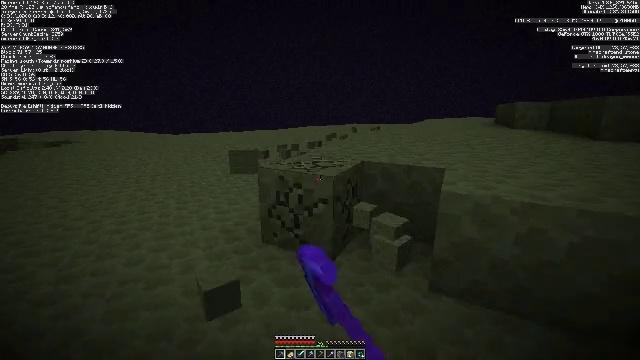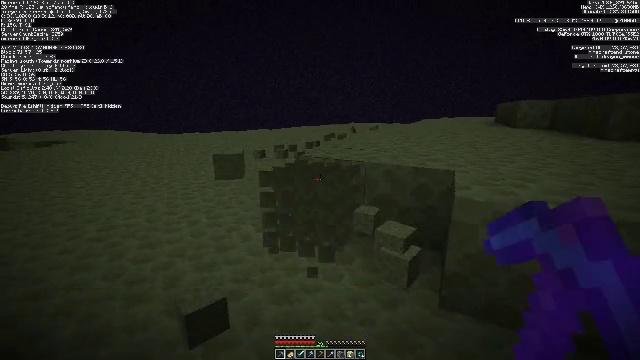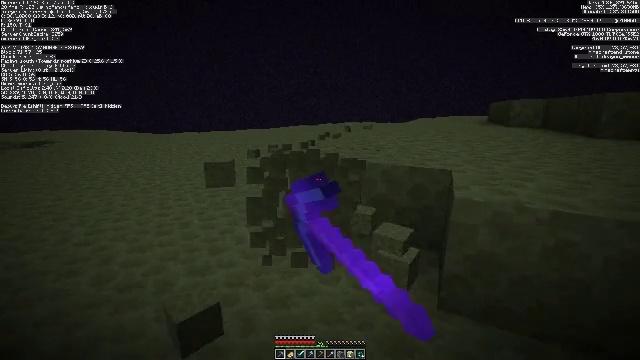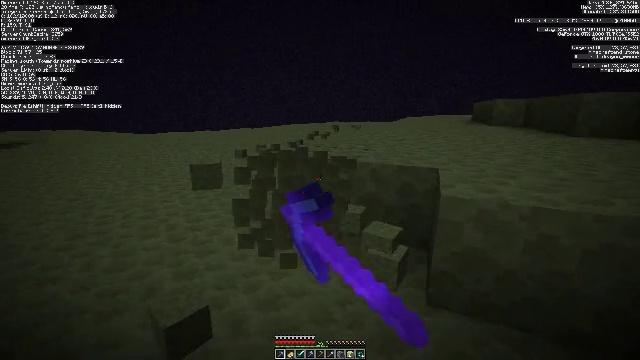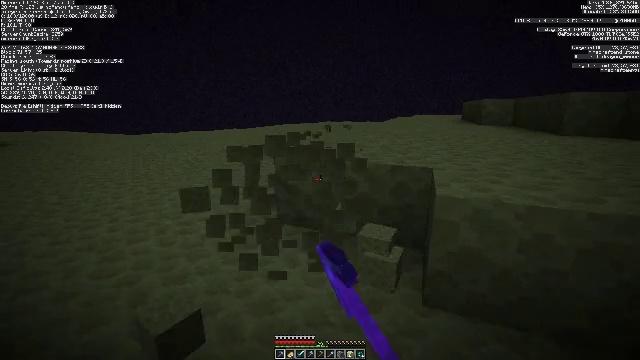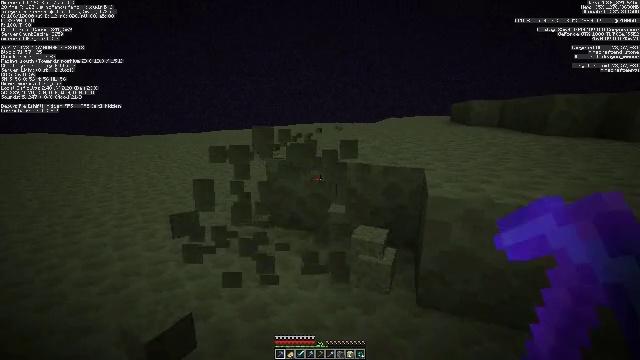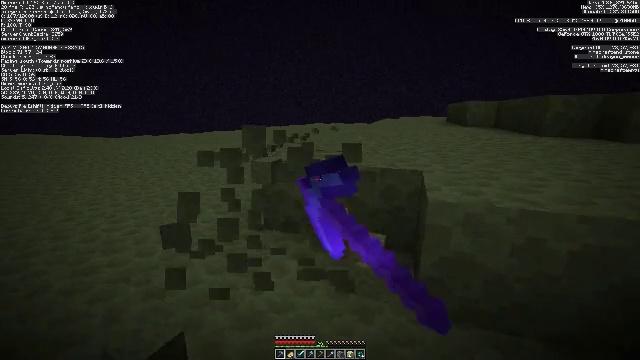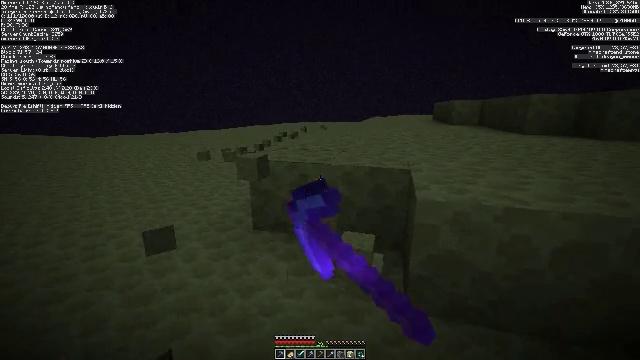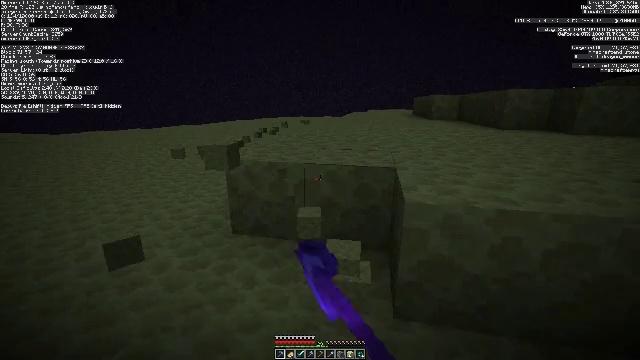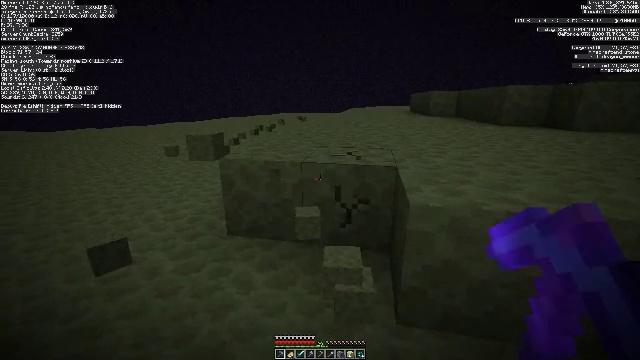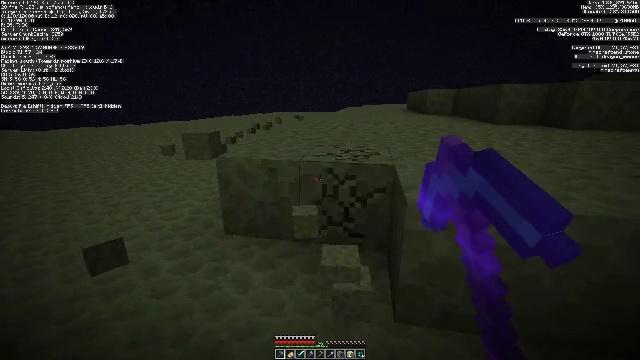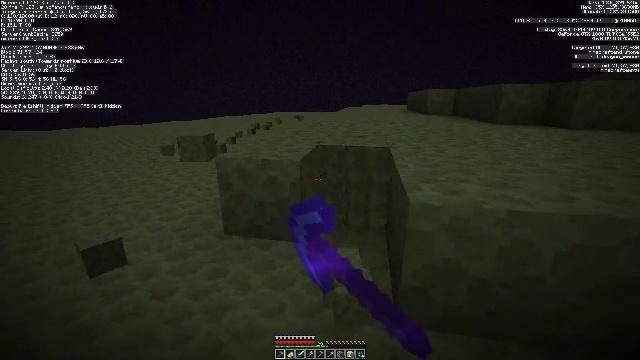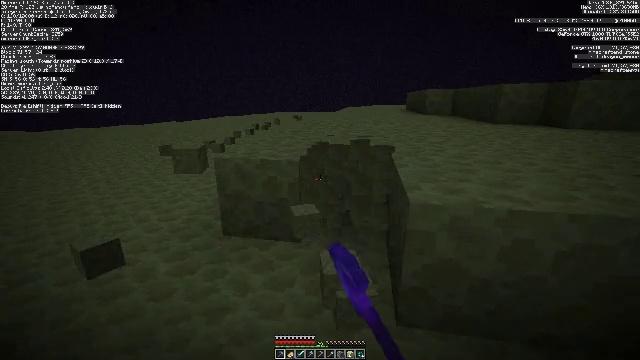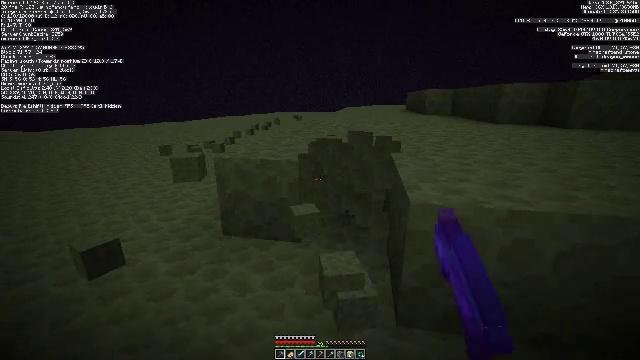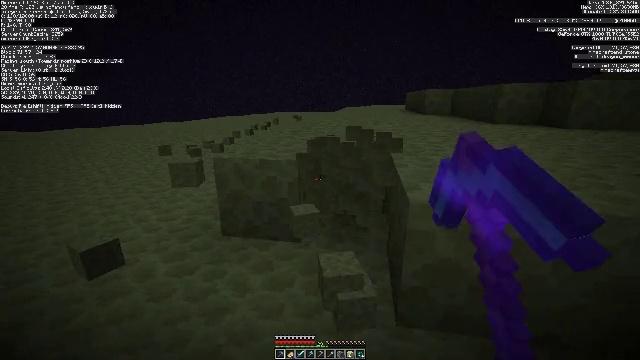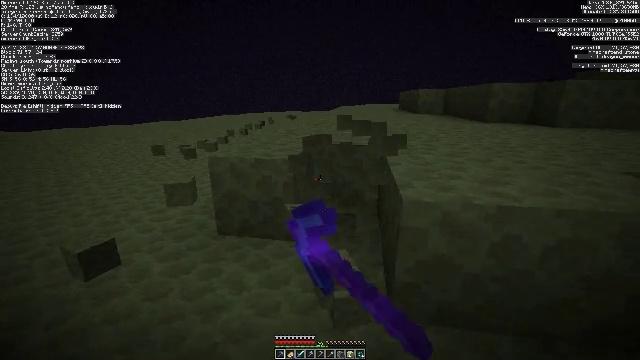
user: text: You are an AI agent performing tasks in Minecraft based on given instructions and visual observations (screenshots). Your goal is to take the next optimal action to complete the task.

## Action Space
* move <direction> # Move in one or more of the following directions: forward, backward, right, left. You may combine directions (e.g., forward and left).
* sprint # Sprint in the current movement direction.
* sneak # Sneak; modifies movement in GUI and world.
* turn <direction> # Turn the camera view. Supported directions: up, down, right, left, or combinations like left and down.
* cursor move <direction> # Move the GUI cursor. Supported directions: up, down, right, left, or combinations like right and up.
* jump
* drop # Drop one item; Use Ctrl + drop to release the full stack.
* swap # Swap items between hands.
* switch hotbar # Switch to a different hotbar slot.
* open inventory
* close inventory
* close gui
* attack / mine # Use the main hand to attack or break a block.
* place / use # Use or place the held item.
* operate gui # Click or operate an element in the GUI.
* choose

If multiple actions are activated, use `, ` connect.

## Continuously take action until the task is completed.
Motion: motion action
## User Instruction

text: Extract end stone with a pickaxe.
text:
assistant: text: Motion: attack / mine
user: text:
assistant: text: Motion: turn right, attack / mine
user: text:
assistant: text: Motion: turn right, attack / mine
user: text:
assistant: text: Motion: turn right, attack / mine
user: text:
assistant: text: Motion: turn right, attack / mine
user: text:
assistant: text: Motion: move forward, attack / mine
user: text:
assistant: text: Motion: move forward, turn right, attack / mine
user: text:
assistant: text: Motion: turn right and down, attack / mine
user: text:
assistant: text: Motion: attack / mine
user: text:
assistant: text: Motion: attack / mine
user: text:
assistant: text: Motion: attack / mine
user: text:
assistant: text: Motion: attack / mine
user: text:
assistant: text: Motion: attack / mine
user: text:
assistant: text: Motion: attack / mine
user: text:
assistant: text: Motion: move back, turn right, attack / mine
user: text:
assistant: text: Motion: move back and move right, attack / mine
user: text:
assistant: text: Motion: move back and move right, turn right, attack / mine
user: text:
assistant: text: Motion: move back and move right, attack / mine
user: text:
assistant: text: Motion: move right, attack / mine
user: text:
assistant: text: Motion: move right, attack / mine
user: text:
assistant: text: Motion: move right, attack / mine
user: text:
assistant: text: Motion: attack / mine
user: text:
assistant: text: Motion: attack / mine
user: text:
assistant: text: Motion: attack / mine
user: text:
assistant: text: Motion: attack / mine
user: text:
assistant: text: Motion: attack / mine
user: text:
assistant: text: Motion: move right, turn right, attack / mine
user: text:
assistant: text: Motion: move forward and move right, turn right and down, attack / mine
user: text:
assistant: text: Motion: move forward and move right, attack / mine
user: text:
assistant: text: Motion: move forward and move right, attack / mine